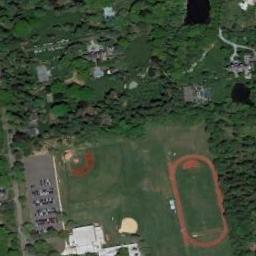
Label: ground_track_field